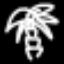
Label: palm tree